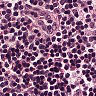
Metastatic tissue present: no